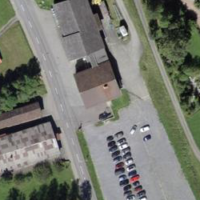
EUNIS habitat code: 54
Species observed at this site:
Nucifraga caryocatactes